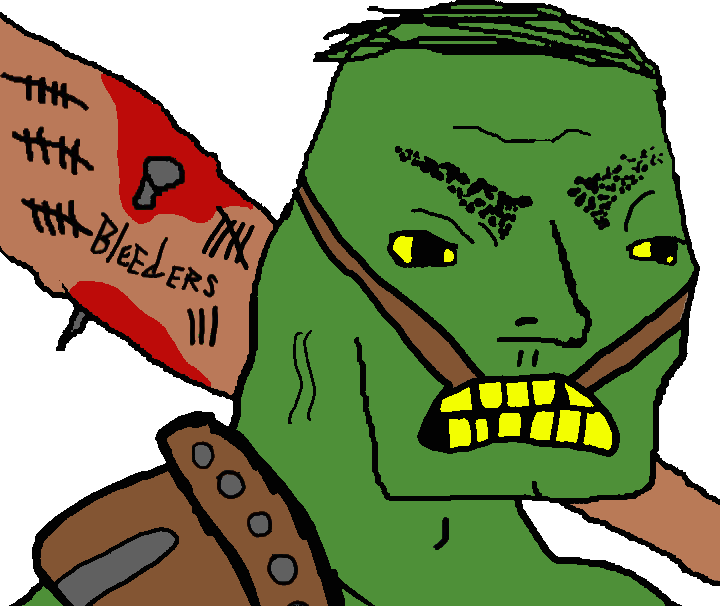
Label: 5_Grug